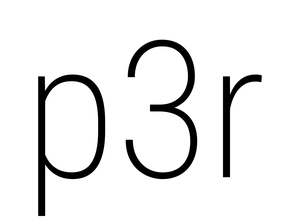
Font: Roboto_Condensed_ExtraLight